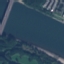
Land use / land cover: River